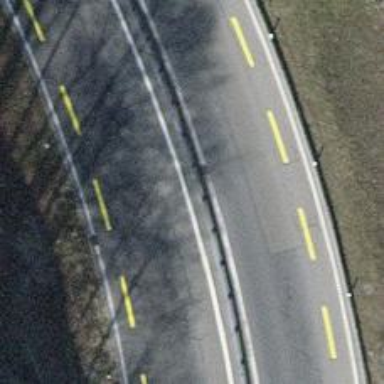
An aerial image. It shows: Primary highway with designated cycle lane.